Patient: sex M, age 46
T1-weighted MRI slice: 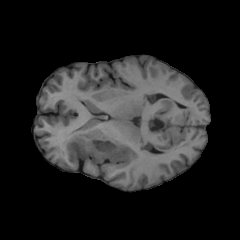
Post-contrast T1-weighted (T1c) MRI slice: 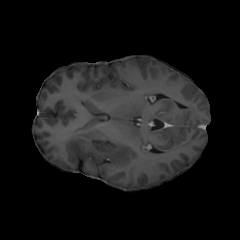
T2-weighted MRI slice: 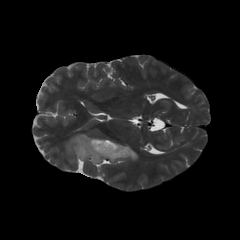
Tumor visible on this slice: yes
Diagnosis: Oligodendroglioma, IDH-mutant, 1p/19q-codeleted
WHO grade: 2